Question: How would I run the following calculation 'End Time - Start Time' (so the example Hours Taken would be 0.5, 0.5 and 2) in column H from H6 to the end of the spreadsheet?

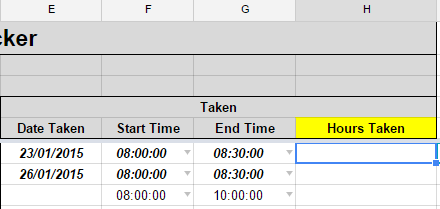
Answer: a) use '=G6-F6' and google spreadsheet automatically formats the result as 'hh:mm'
b) the diff is in days, so you can use '=(G6-F6)*24' to get decimal number in hours directly